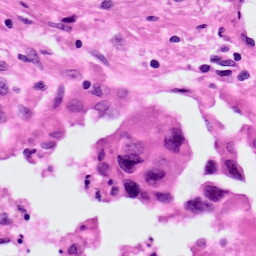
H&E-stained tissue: Lung